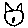
Label: cat